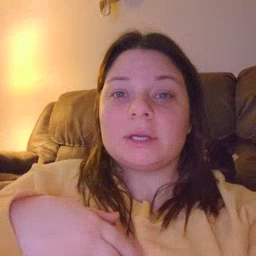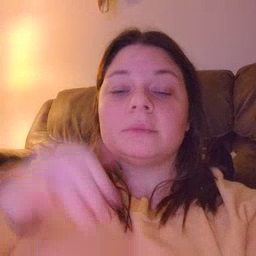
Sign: book